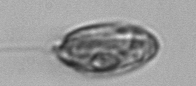
Label: Katodinium_or_Torodinium